What has changed from the first image to the second?
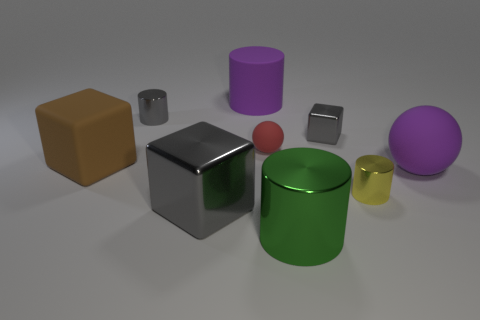
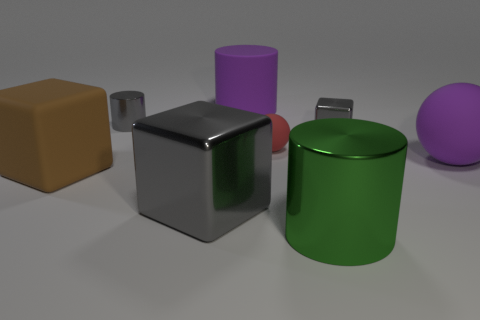
the yellow cylinder is missing
the tiny yellow metallic object is missing
the tiny yellow shiny cylinder that is in front of the brown thing is missing
the small yellow metallic cylinder in front of the big purple sphere has disappeared